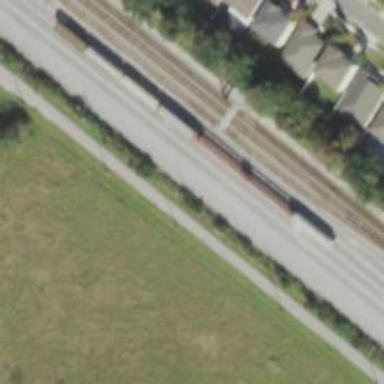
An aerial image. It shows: Railway signal.